Field crop: tomato
Growth stage: 1
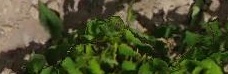
Species: tomato